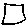
Label: square